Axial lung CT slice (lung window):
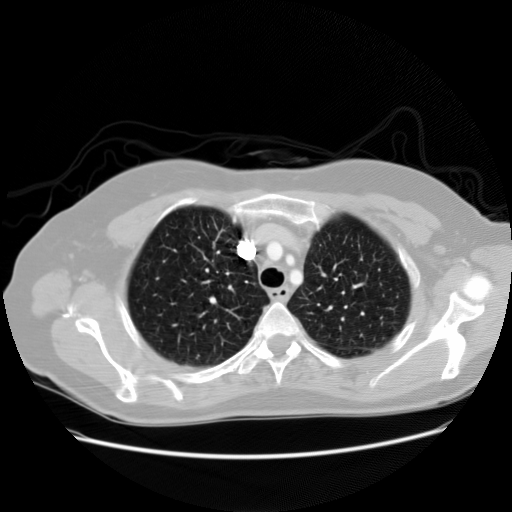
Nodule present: no